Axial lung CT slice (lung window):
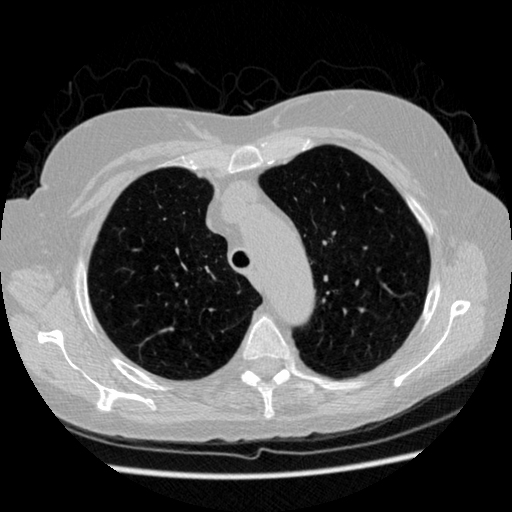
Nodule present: no